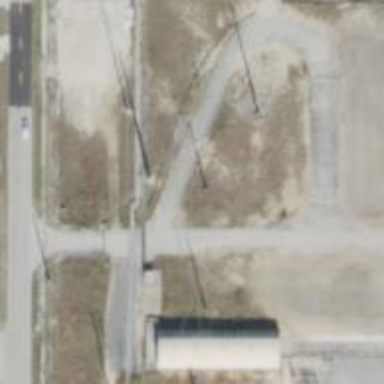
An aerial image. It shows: Power pole.